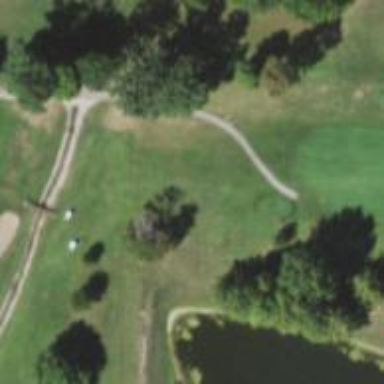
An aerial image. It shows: Path for both road and golf.